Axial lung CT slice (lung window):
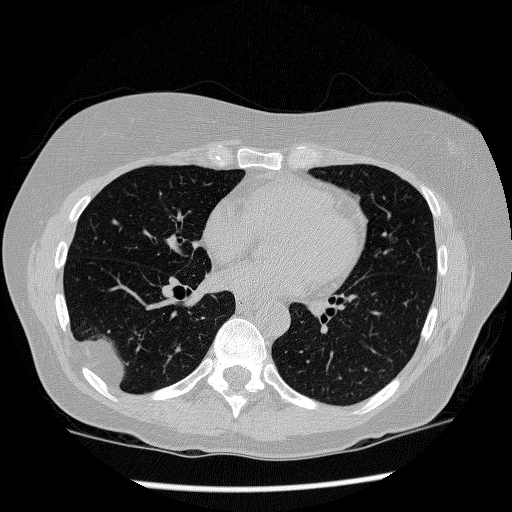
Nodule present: no